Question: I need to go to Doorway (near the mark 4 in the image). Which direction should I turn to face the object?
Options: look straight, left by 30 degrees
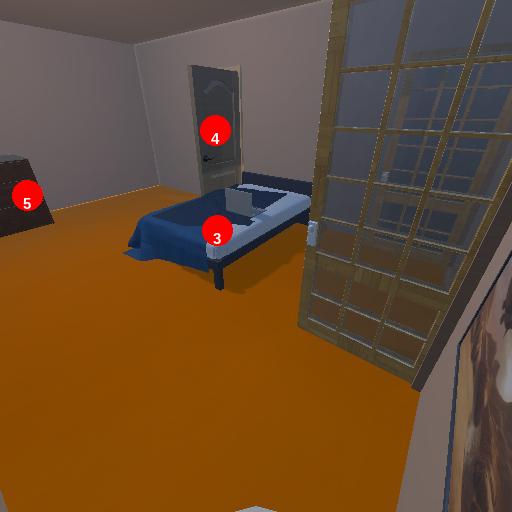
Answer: look straight